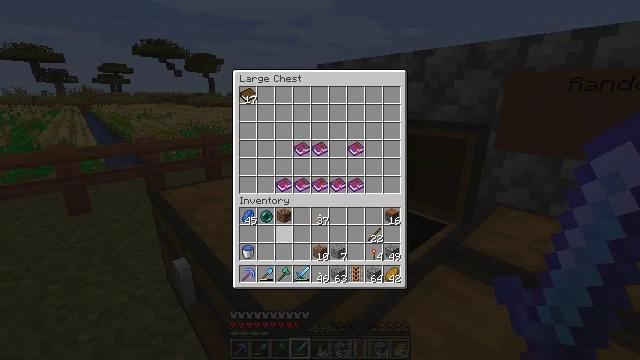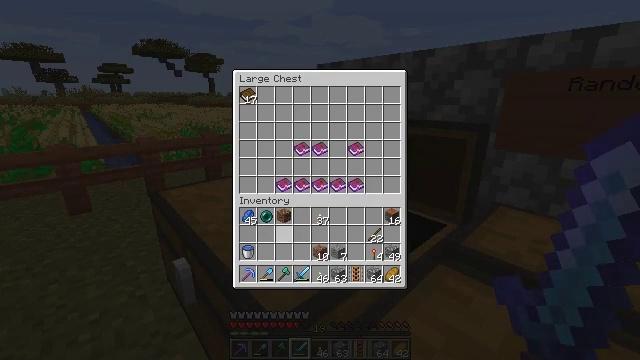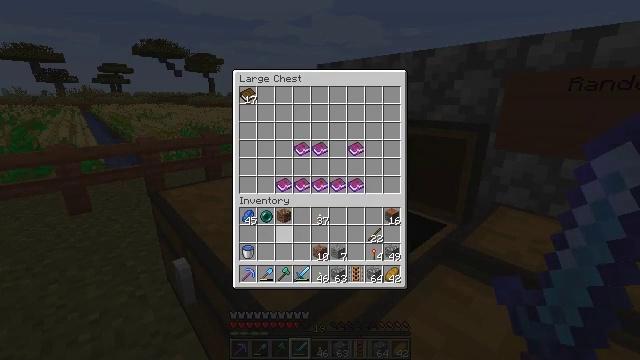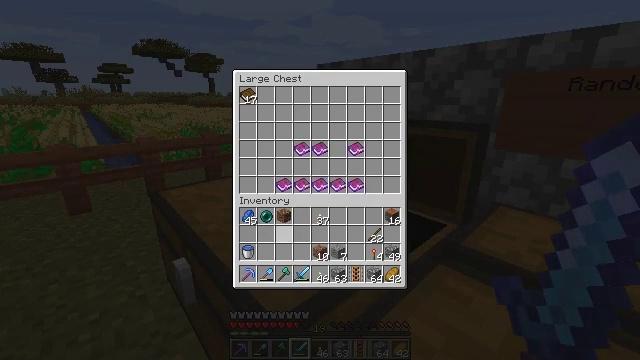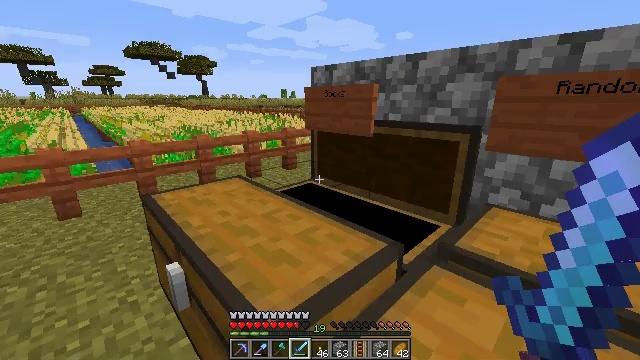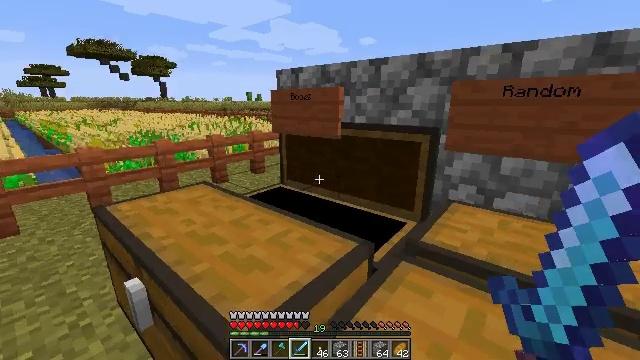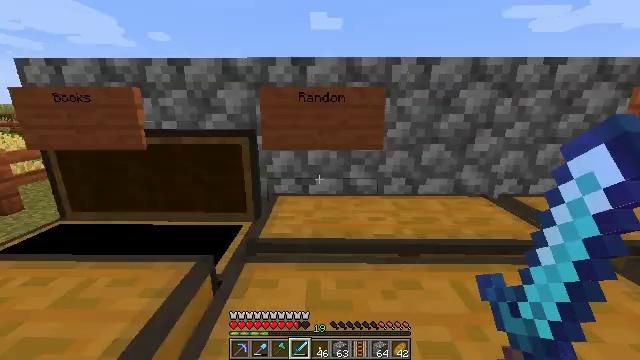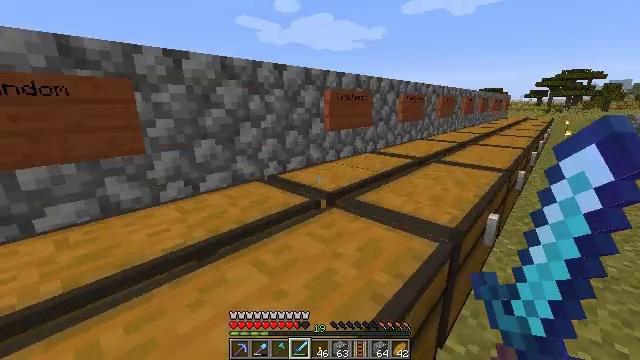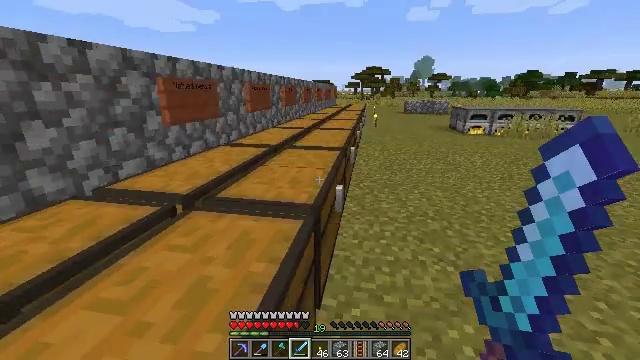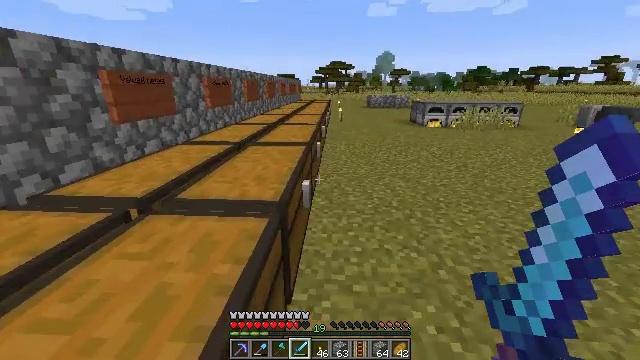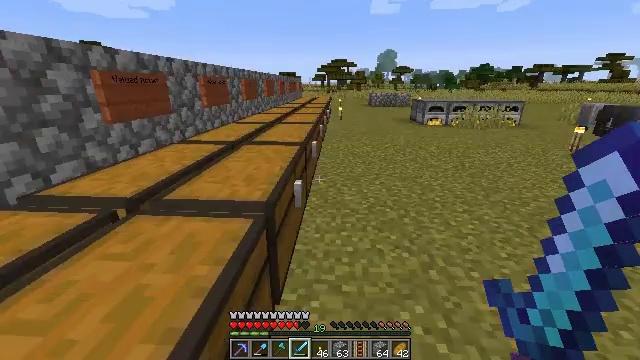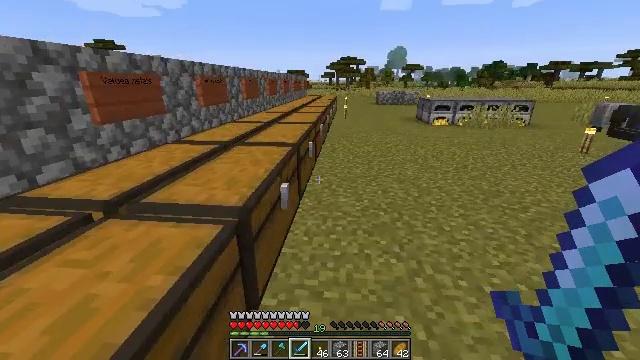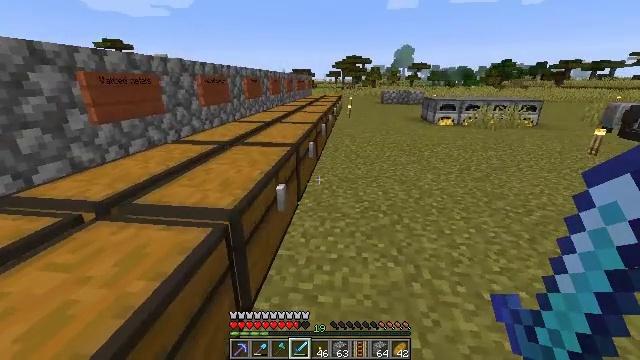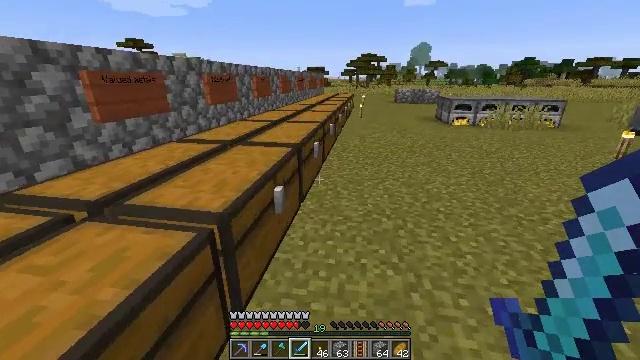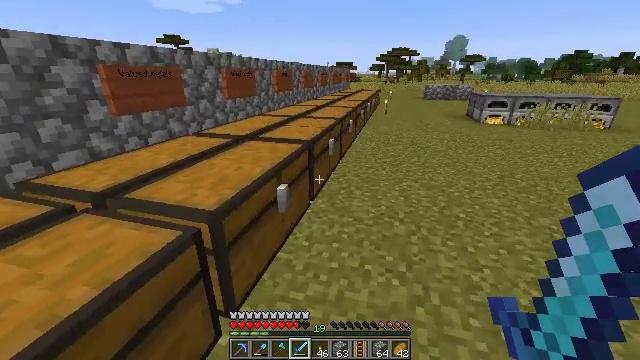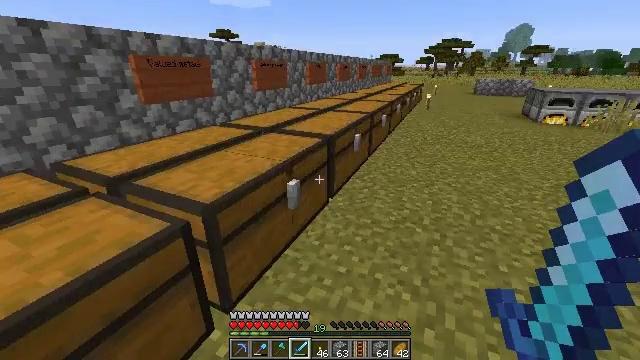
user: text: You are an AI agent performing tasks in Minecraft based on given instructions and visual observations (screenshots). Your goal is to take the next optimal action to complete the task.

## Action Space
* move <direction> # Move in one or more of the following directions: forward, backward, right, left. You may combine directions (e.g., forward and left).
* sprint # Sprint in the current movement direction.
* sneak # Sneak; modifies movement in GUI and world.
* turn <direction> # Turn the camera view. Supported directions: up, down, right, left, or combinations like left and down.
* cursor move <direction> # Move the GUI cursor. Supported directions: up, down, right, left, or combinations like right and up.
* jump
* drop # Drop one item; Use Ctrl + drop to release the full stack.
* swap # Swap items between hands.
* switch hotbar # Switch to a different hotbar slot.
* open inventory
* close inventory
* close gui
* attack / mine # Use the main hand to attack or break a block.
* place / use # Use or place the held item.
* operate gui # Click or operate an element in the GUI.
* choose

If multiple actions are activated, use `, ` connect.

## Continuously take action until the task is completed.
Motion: motion action
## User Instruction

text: Remove a granite from the inventory.
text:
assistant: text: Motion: sneak
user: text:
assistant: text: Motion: sneak
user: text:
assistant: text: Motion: no_op
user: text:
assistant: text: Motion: cursor move right
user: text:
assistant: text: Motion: turn right, close gui
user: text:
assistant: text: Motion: turn right
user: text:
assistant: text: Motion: turn right
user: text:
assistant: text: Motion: turn right and down
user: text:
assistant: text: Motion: move right, turn right and down
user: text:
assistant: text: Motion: move right
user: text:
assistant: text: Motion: move forward and move right, turn left
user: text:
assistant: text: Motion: move forward and move right, turn left
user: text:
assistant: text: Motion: move forward and move right, turn left
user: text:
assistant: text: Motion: move forward and move right, turn left and down
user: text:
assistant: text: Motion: move forward and move right, turn left and down
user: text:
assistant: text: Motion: move forward and move right, turn left and down
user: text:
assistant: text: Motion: move forward and move right, turn left and down
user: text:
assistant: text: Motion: move forward and move right, turn left and down
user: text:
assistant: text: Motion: move forward and move right, turn left and down
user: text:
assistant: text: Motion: move forward and move right, turn left
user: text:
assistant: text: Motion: move forward, turn left, use / place
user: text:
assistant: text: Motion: use / place
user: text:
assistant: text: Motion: use / place
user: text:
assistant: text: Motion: no_op
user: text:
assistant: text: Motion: no_op
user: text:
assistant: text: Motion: open gui
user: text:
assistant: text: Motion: no_op
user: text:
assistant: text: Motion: no_op
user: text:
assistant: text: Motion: no_op
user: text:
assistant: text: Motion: no_op